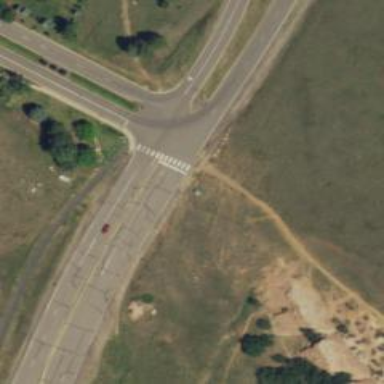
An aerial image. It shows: Road with stop sign.